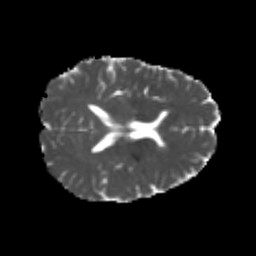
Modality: MD
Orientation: axial
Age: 25
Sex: female
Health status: healthy
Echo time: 0.074 s